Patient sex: F
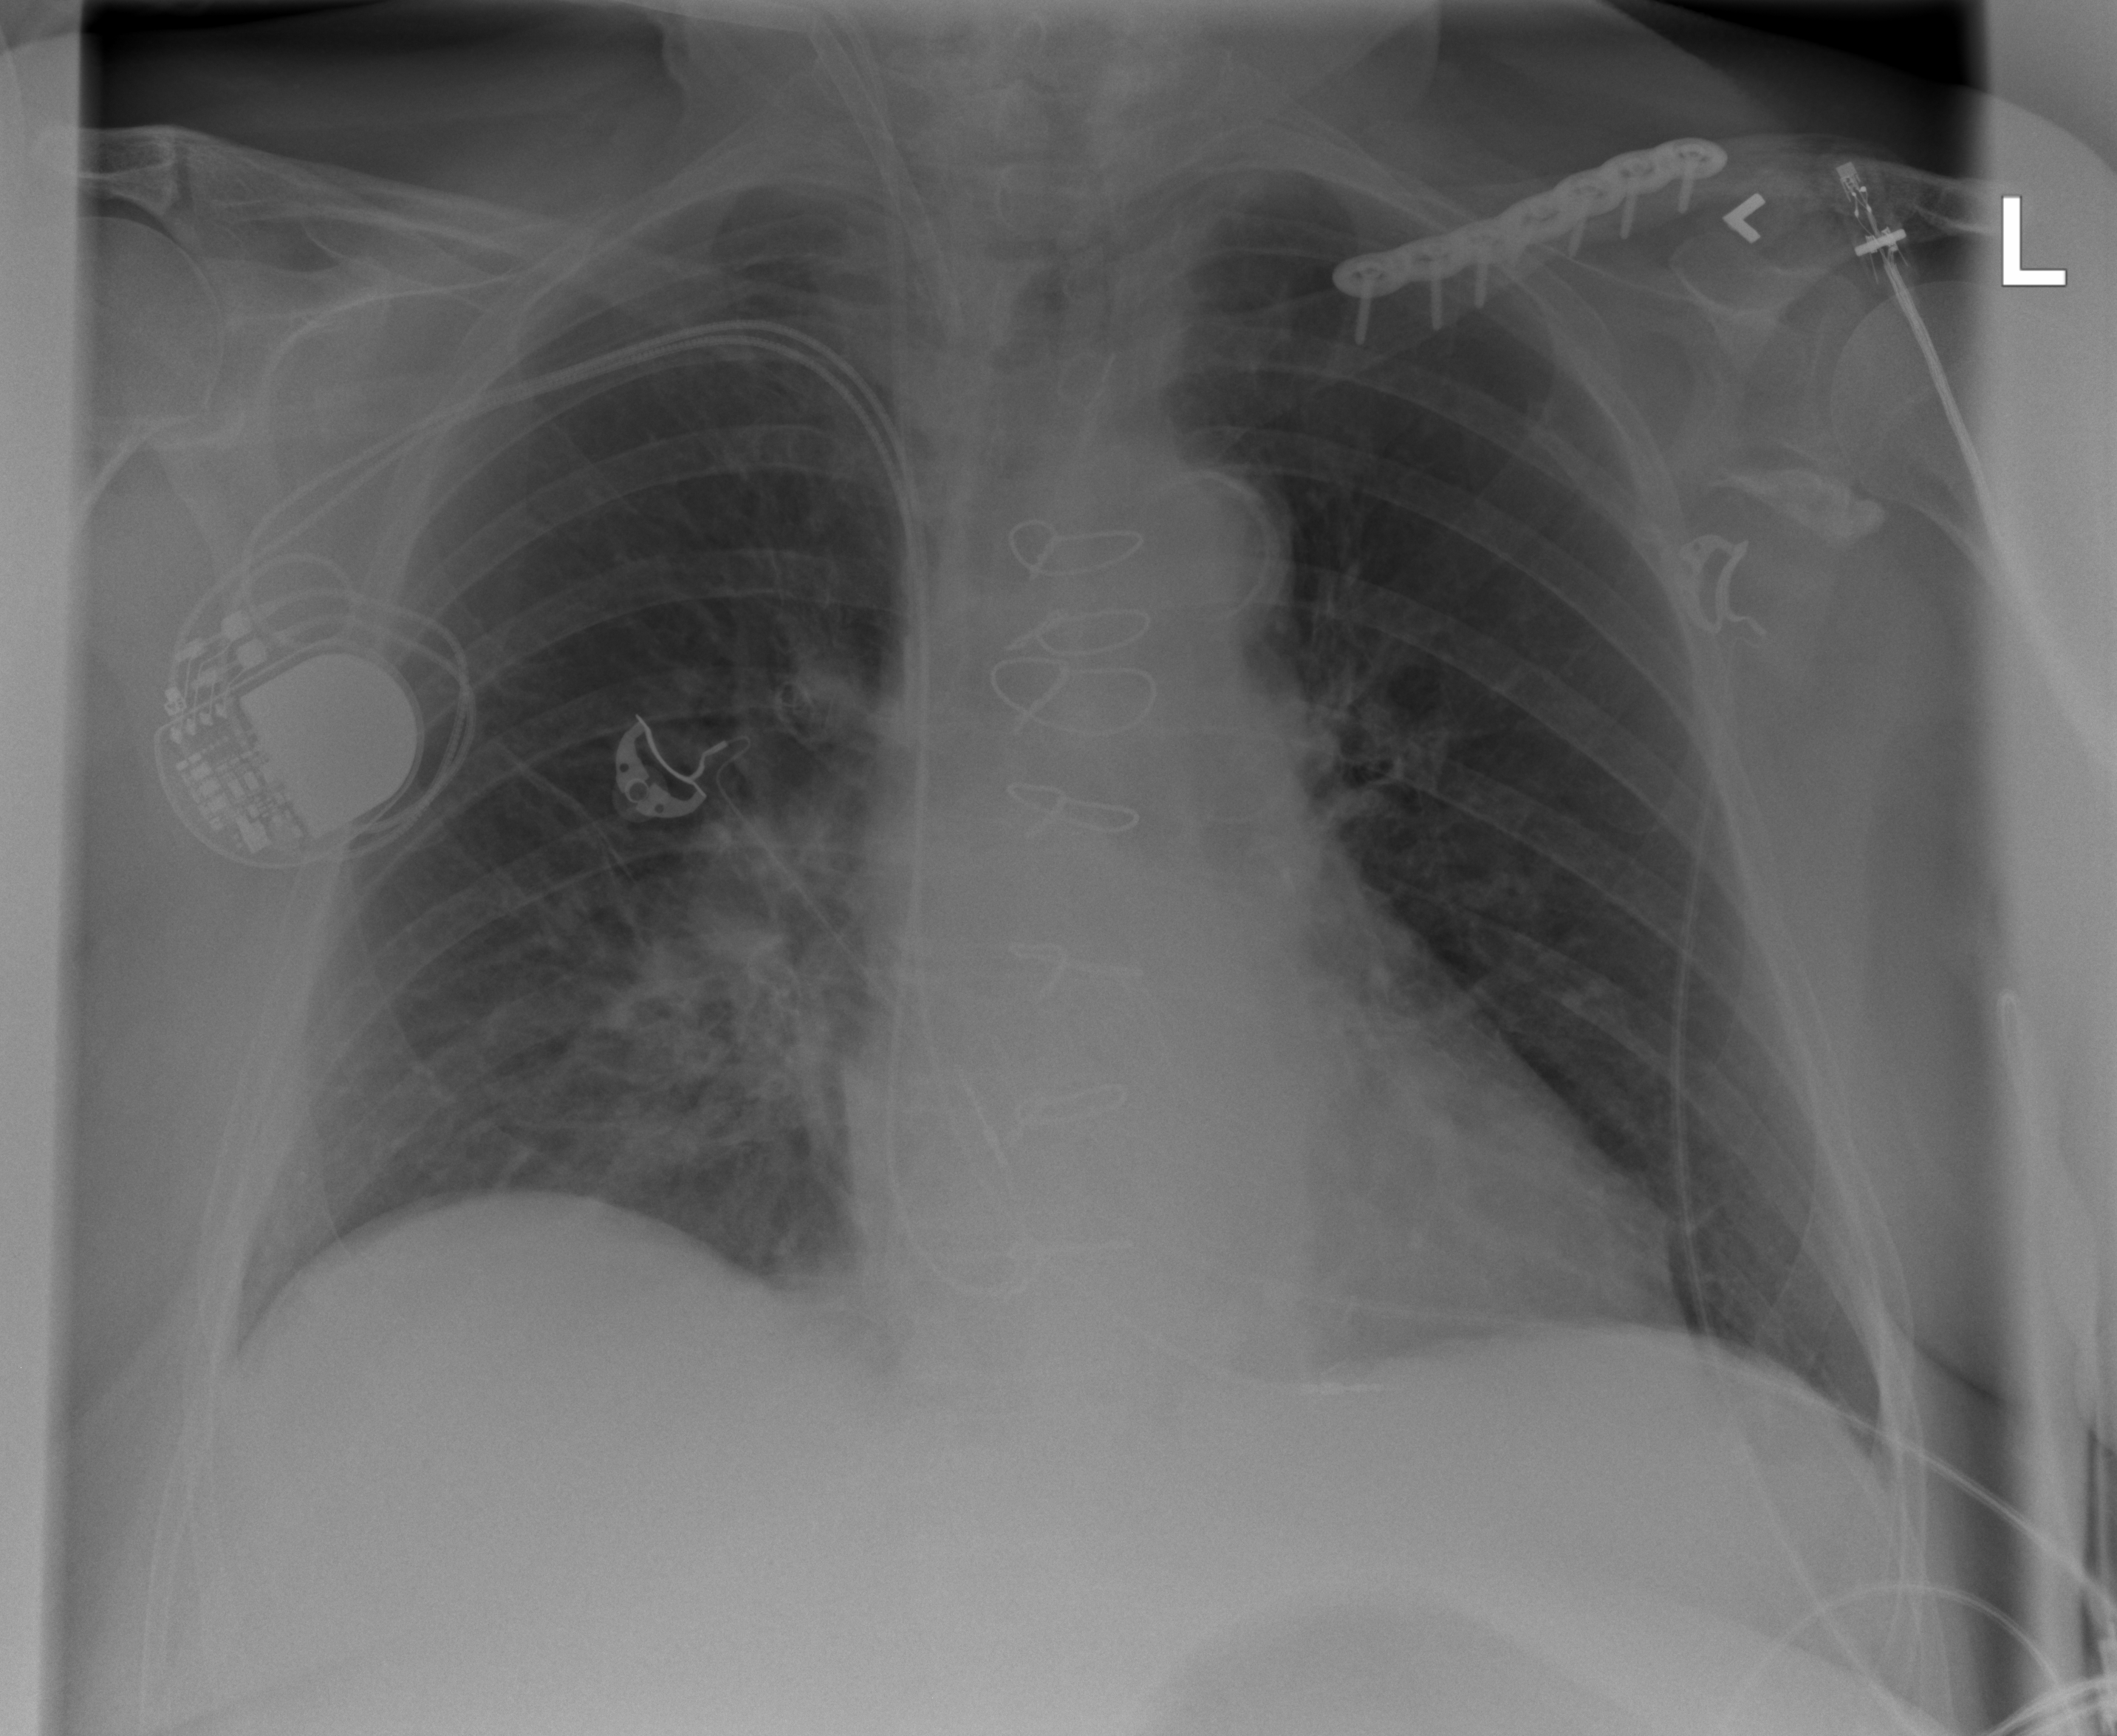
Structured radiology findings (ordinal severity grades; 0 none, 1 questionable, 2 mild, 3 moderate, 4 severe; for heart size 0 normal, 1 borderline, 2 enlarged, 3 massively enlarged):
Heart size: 0
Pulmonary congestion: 0
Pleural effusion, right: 0
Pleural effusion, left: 0
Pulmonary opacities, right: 2
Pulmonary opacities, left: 0
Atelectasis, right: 2
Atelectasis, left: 0